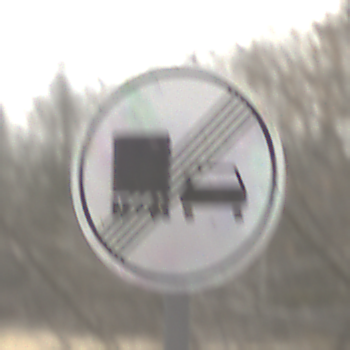
Verkehrszeichen: EndeUeberholverbotKraftfahrzeuge
Umgebung: Outdoor, Nature
Tageszeit: MorningAfternoon
Wetter: PartlyCloudy
Licht: Natural
Jahreszeit: Winter
Kontrast: MediumContrast